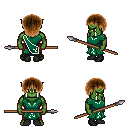
a pixel art fantasy rpg character, male body template, orc, green skin, sash dress, red pants, brown plain hairstyle, black shoes, spear, four views (front, back, left, right), 2x2 character sprite sheet, small pixel art, hard edges, no anti-aliasing